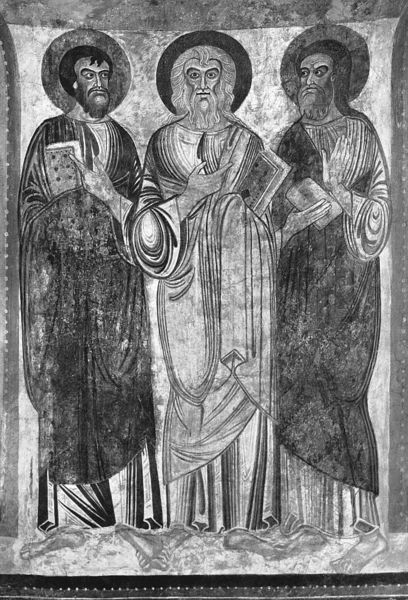
Titel: Wandmalerei der ehem. Prämonstratenser-Abteikirche St. Maria und Andreas
Standort: Knechtsteden, St. Maria und Andreas (EU - D - NRW)
Schlagwörter: gruppe, mann, umhang, finger, geste, männer, schwarz, weiss, bart, bärte, bibel, blicke, falten, ärmel, hände, kirche, gewand, mantel, drei, gewänder, frontal, engel, bücher, wandmalerei, zeigen, barfuss, greis, buch, schwarz-weiß, gestik, buhc, gestus, heiligenschein, nimbus, heilige, fresko, heilig, ikone, heiligenscheine, apostel, umhangg